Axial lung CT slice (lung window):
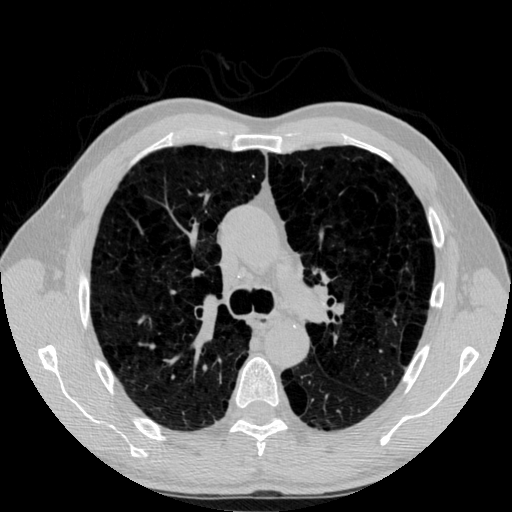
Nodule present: no